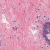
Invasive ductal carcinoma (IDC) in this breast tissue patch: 0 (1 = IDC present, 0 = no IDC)